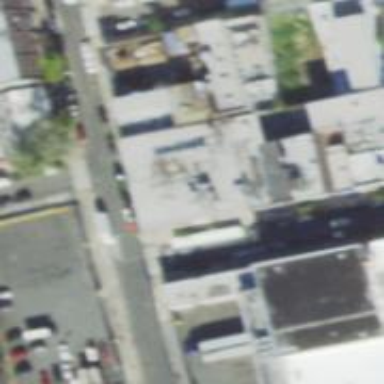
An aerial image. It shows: Cinema.